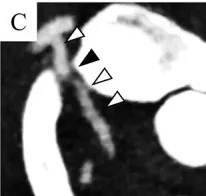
Coronal).
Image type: radiology (ct)